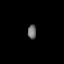
Tissue: prostate
Cell type: T cells
Senescence score: 0.7674
Nuclear area (px): 117
Mean DAPI intensity: 113.949